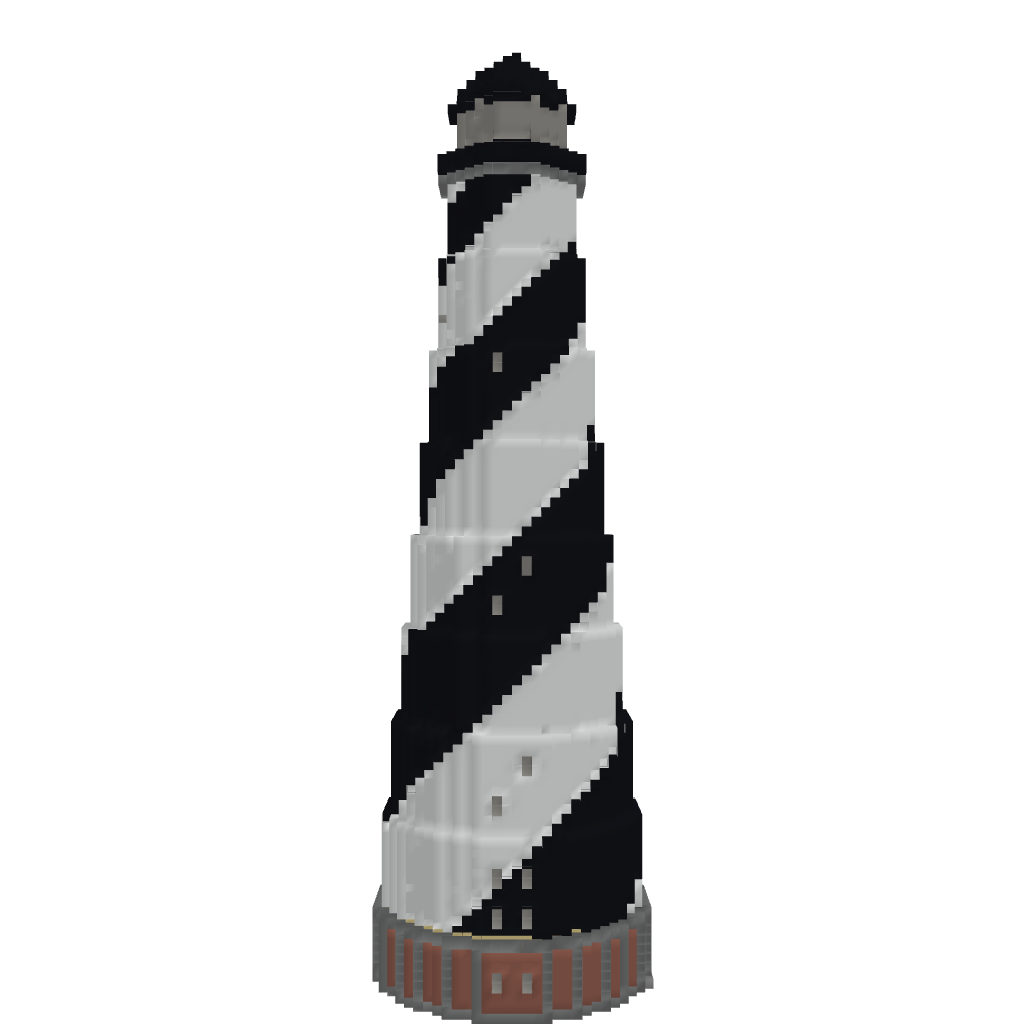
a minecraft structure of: Lighthouse